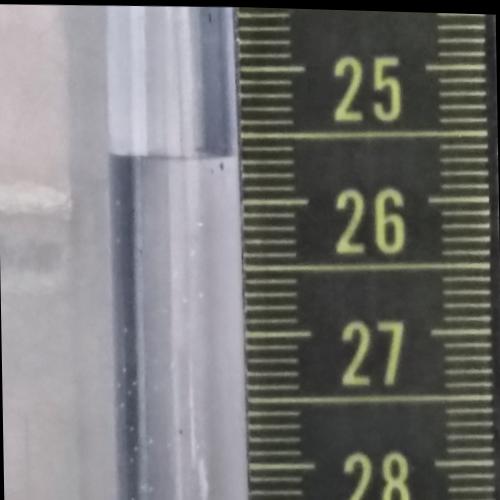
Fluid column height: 25.7 cm